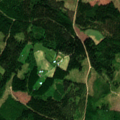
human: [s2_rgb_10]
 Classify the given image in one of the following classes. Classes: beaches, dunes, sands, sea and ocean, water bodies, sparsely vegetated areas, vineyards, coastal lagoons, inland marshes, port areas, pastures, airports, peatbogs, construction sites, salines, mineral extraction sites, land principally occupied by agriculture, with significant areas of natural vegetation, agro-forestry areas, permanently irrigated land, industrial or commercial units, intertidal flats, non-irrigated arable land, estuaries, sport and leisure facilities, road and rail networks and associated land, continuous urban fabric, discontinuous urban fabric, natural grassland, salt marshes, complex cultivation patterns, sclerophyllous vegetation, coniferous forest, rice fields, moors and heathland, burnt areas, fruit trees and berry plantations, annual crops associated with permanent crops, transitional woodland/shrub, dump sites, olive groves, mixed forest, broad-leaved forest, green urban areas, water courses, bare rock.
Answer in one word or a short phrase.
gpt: coniferous forest, mixed forest, transitional woodland/shrub